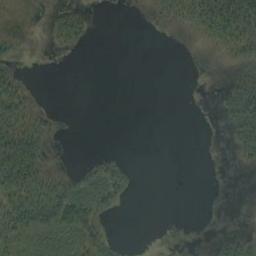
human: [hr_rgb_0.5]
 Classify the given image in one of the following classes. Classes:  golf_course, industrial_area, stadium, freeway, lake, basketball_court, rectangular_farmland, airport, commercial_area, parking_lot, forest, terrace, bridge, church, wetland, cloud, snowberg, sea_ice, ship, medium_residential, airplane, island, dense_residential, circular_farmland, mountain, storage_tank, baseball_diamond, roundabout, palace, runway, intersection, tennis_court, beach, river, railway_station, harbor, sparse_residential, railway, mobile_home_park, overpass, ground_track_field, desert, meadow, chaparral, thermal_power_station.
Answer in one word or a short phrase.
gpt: lake